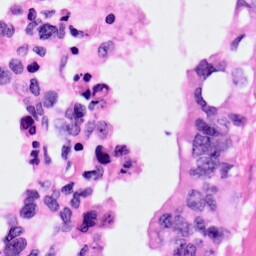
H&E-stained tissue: Pancreatic